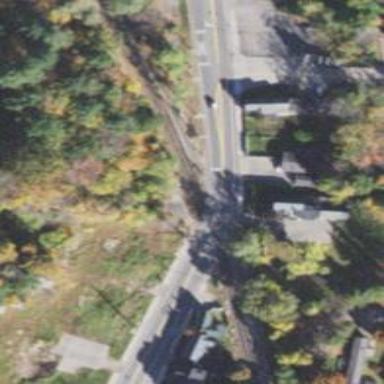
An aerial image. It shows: Railway level crossing.